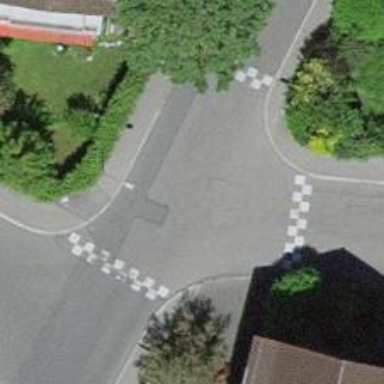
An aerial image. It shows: Table-style traffic calming feature.